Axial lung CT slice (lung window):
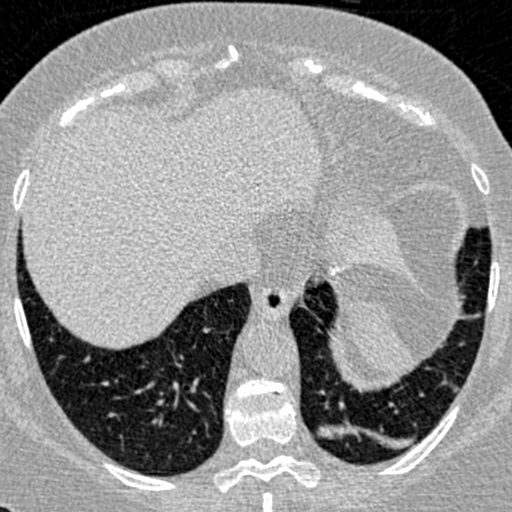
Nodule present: no